Question: Div Tag with ID=content is not going to new line. It is going into header line like this.

Can anyone please explain why this is happening ?? , and how to put that in new line ?
'''
<html>
<head>
<title> Home Page </title>
<style>
#wrapper
{
width:70%;
margin: 0 auto;
}
#header .Nav
{
width:60%;
float:right;
}
#header .Nav ul a
{
margin: 0 3%;
float:right;
text-decoration:none;
}
#header .logo
{
width=40%;
float:left;
}
.title
{
float:left;
width:30%;
}
.main_content
{
float:right;
width:70%;
}
</style>
</head>
<body>
<div id="wrapper" >
<div id="header">
<a href="/" class="logo"><img src="./logo.gif" alt="Zach Woomer" /></a>
<div class="Nav">
<ul>
<a href="./contact.htm">Home</a>
<a href="./contact.htm">About US</a>
<a href="./contact.htm">Products</a>
<a href="./contact.htm">Contact US</a>
</ul>
</div>
</div>
<div id="content">
<div class="title" >
<h1>This text wraps on the left side and side and side and side </h1>
</div>
<div class="main_content">
</div>
</div>
</div>
</body>
</html>
'''
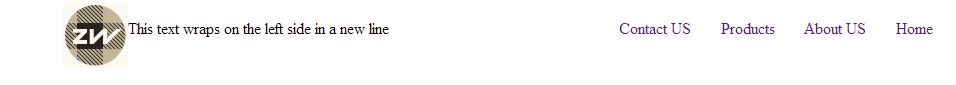
Answer: Try adding this code to your inline style tag to make the content div appear on its own line:
'''
#content {
clear: both;
}
'''
You also have a 'width=40%' in your css, so you should fix that as well.